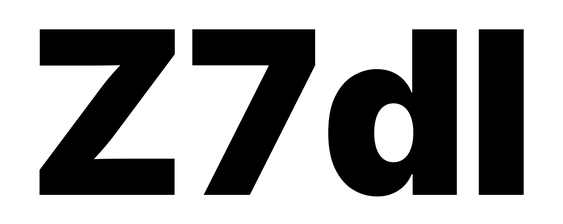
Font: Inter_Black